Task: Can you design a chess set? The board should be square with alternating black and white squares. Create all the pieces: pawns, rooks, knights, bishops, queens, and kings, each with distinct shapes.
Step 3883:
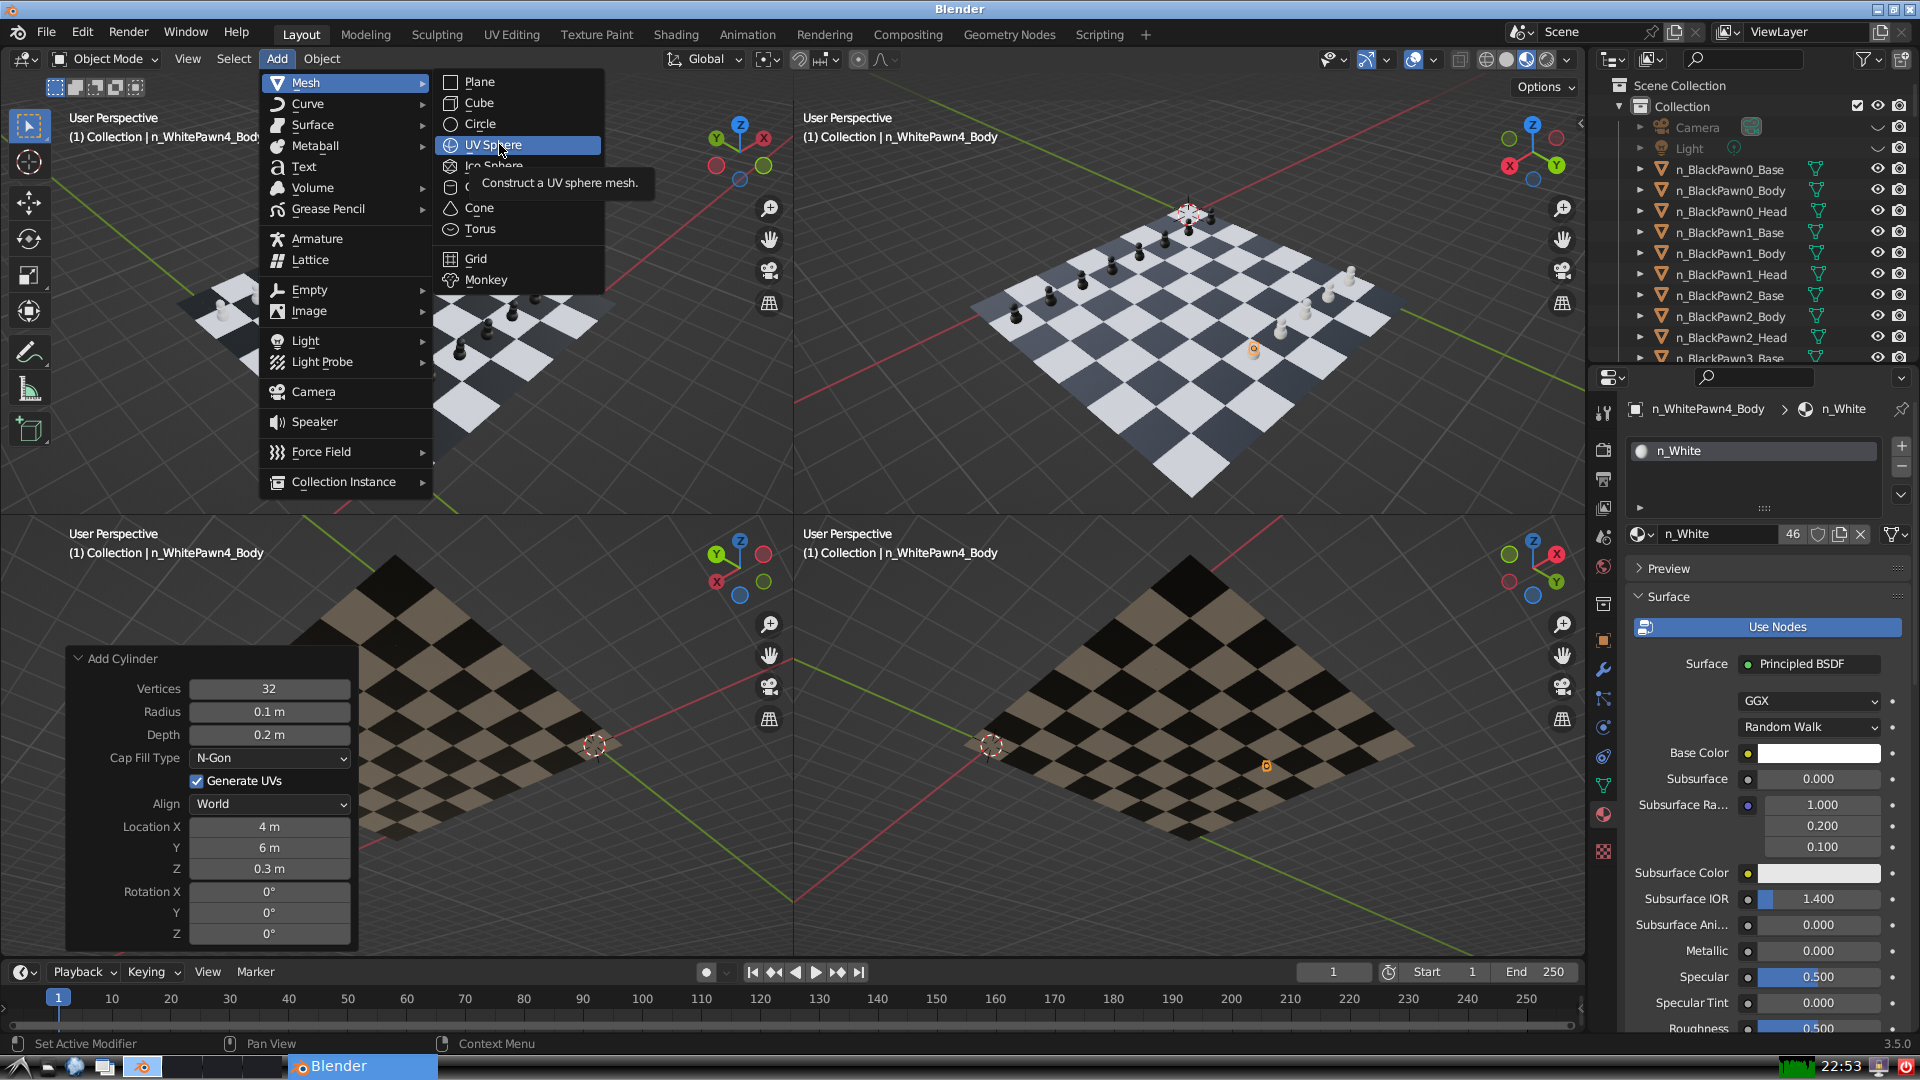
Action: click: no